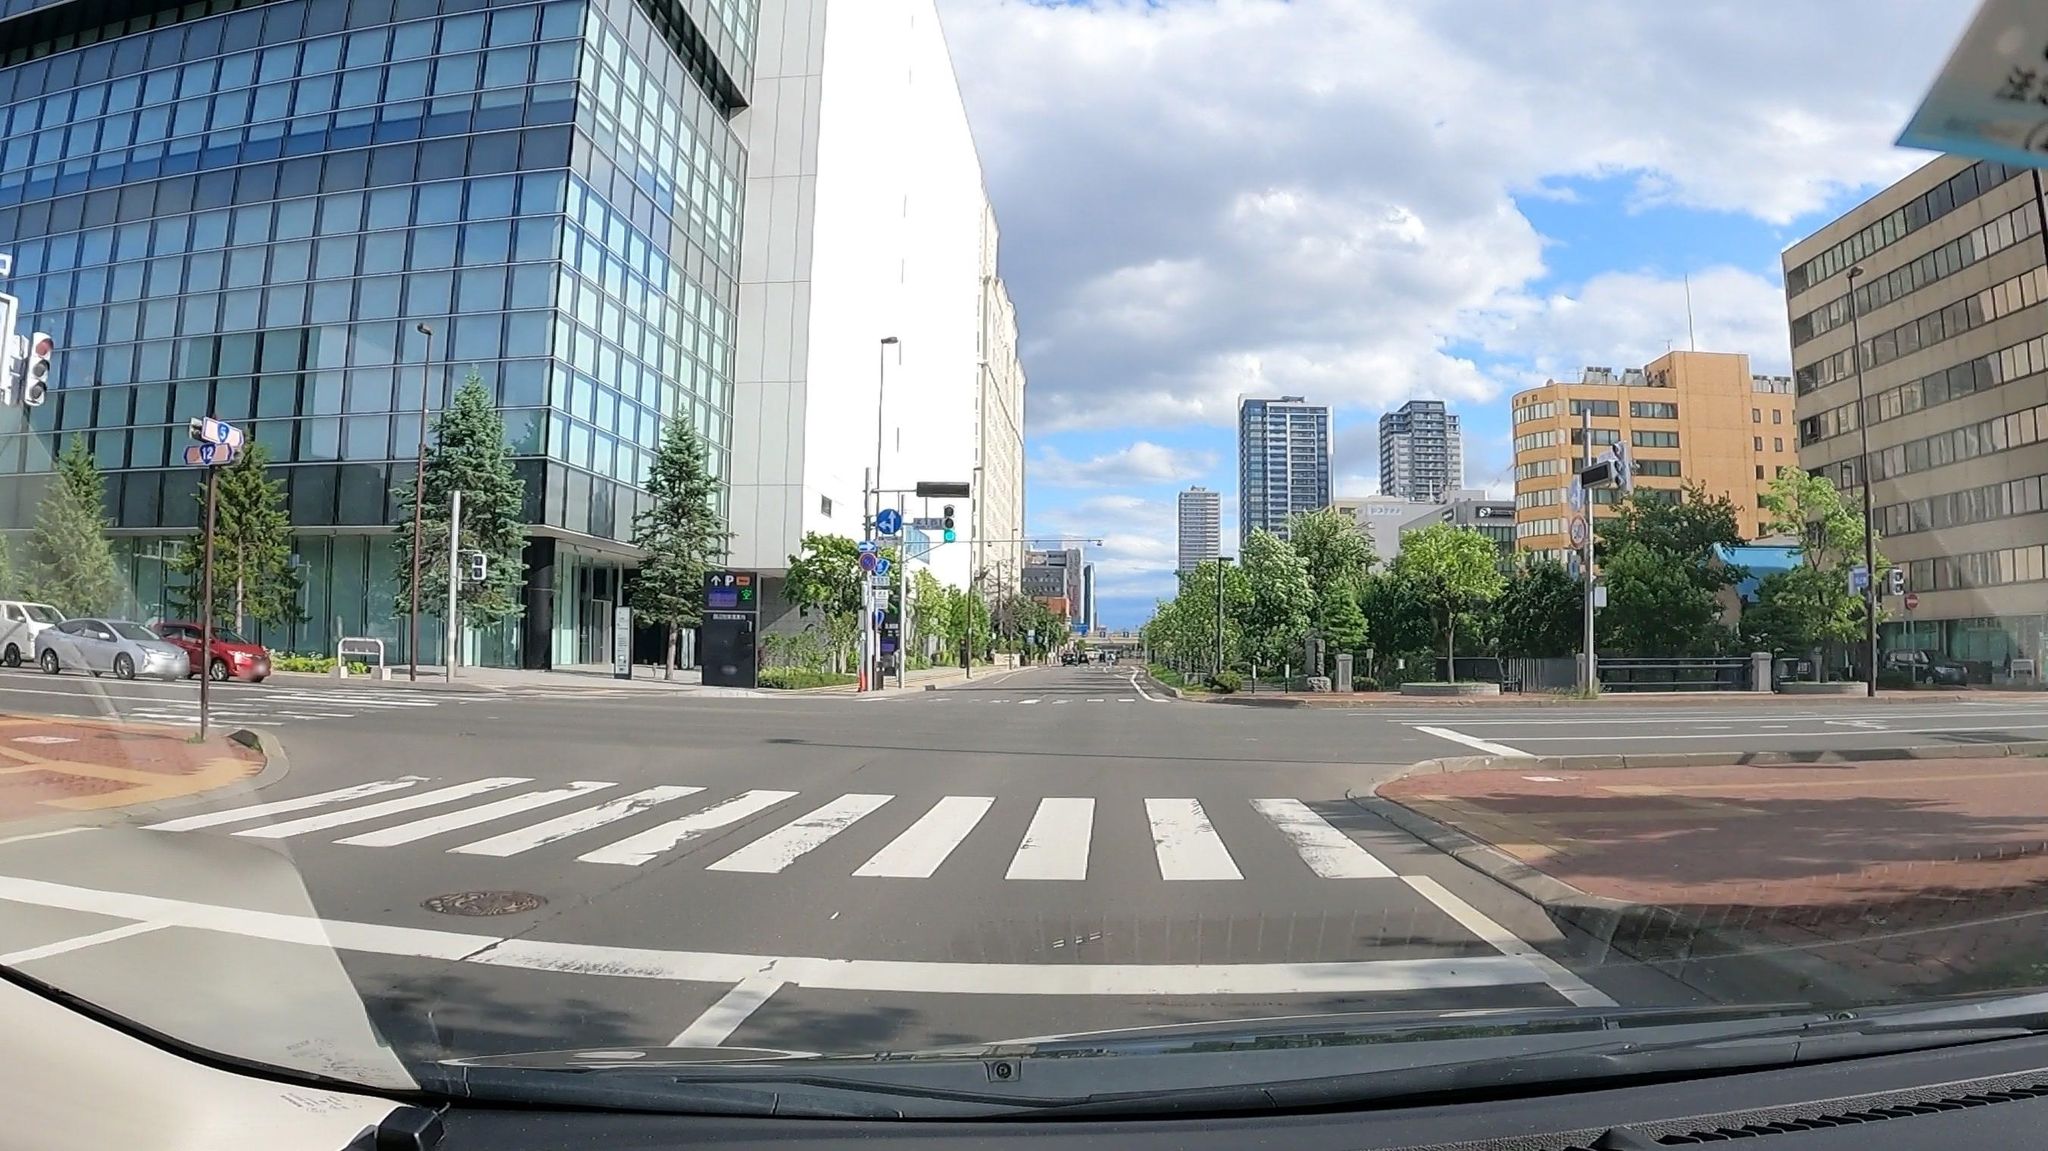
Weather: cloudy
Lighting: day
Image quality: good
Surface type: driving surface
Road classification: footway
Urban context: urban centre
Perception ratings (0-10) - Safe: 5.74, Lively: 9.68, Beautiful: 4.18, Boring: 3.2, Depressing: 3.17, Wealthy: 7.83